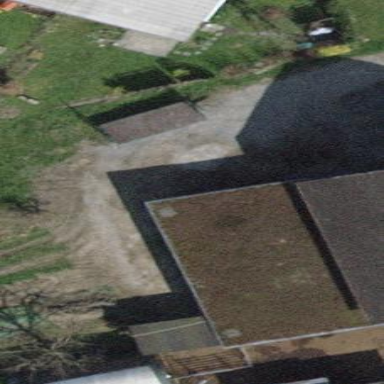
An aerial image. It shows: Flat-roofed farm auxiliary building.